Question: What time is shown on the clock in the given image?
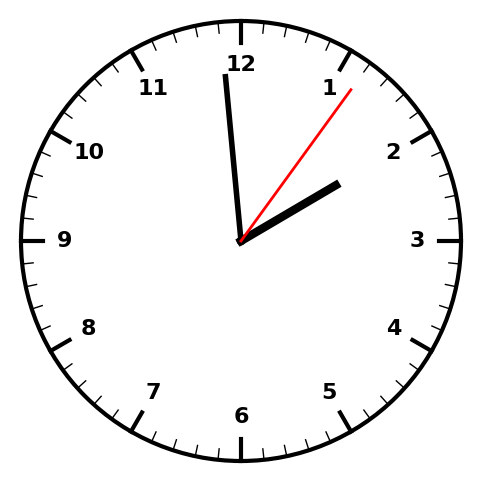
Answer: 01:59:06